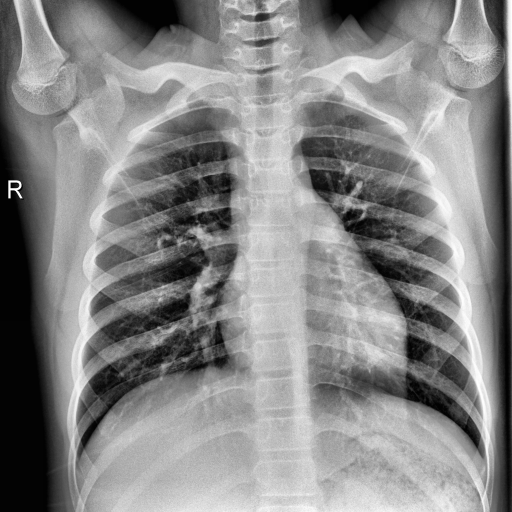
Finding: NORMAL